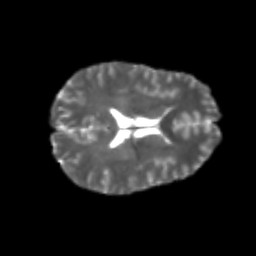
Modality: T2w
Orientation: axial
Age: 22
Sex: female
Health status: healthy
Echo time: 0.074 s